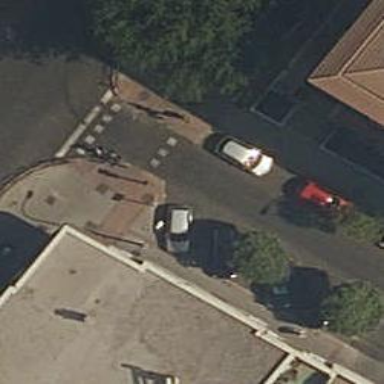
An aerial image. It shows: Road with traffic signals and zebra crossing with traffic signals.